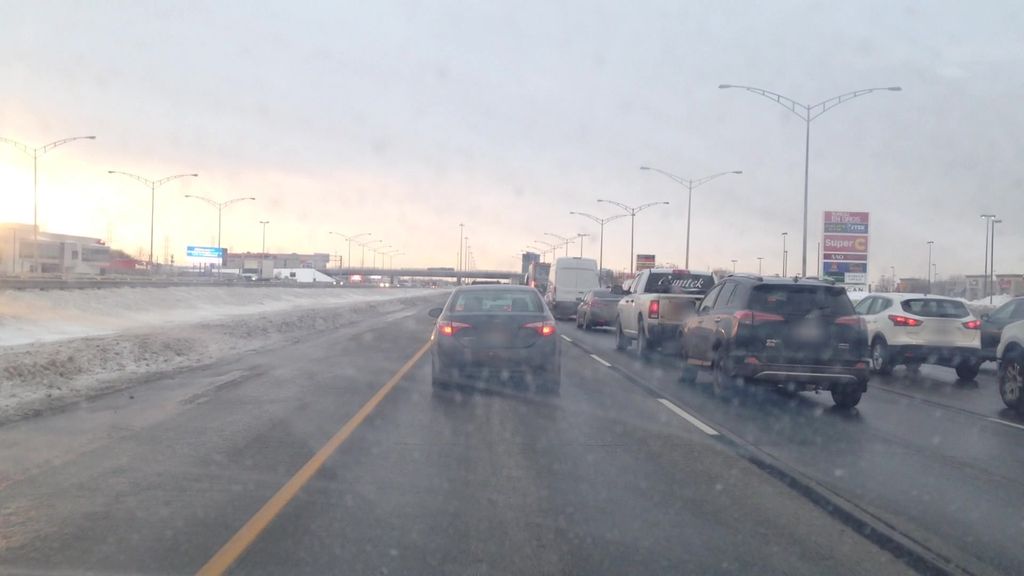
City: montreal